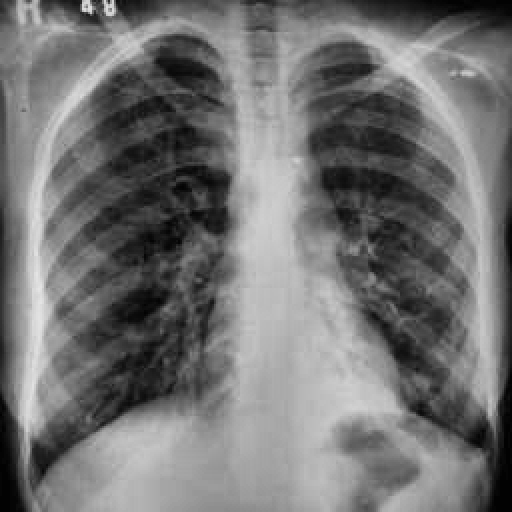
Finding: TUBERCULOSIS